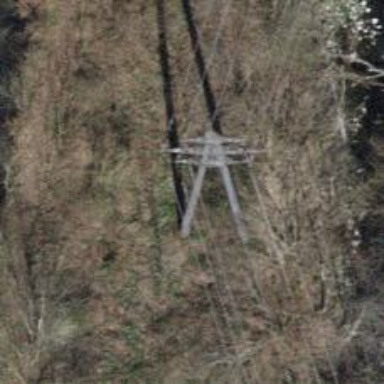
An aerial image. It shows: Power line in the image.